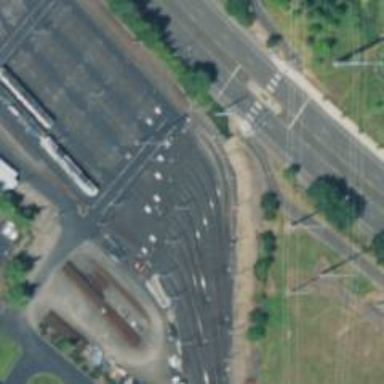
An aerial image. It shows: Light rail service yard with electrified contact lines.